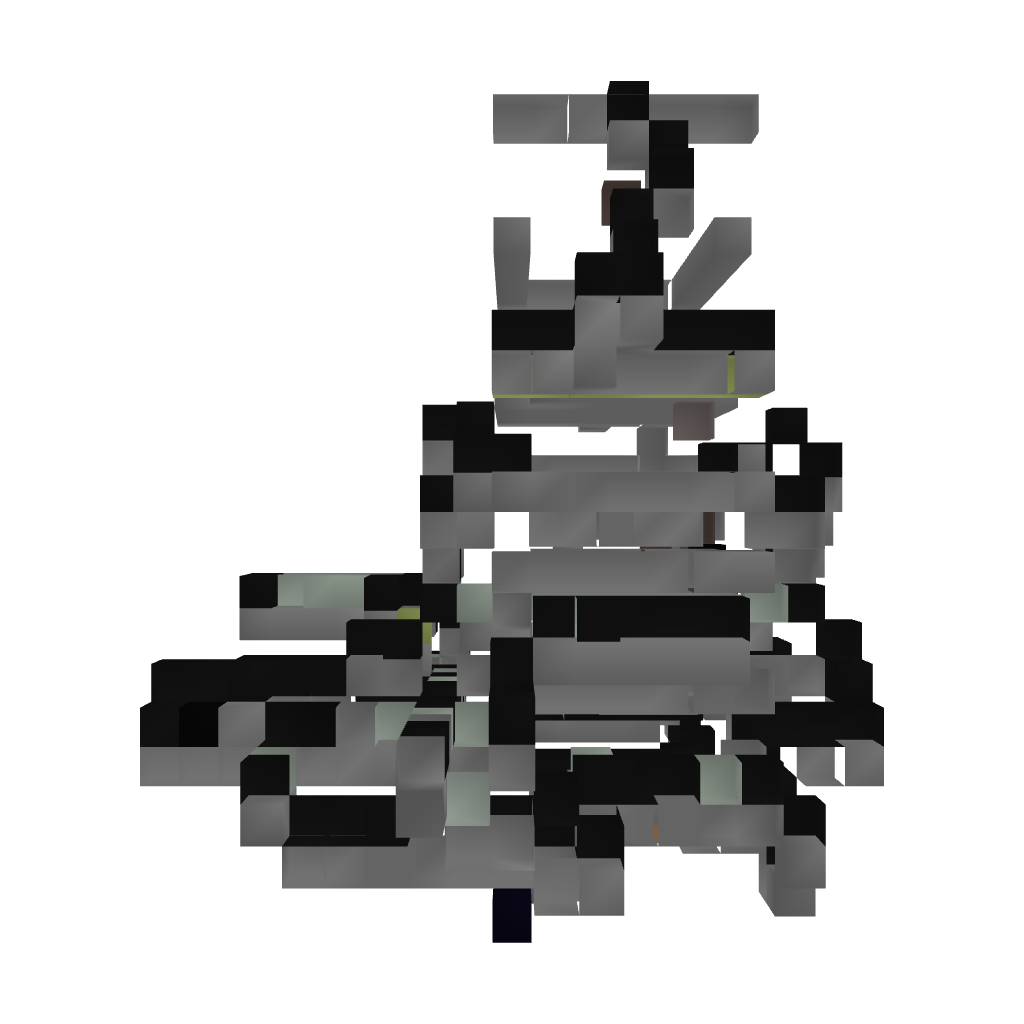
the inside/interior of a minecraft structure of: Torture jail